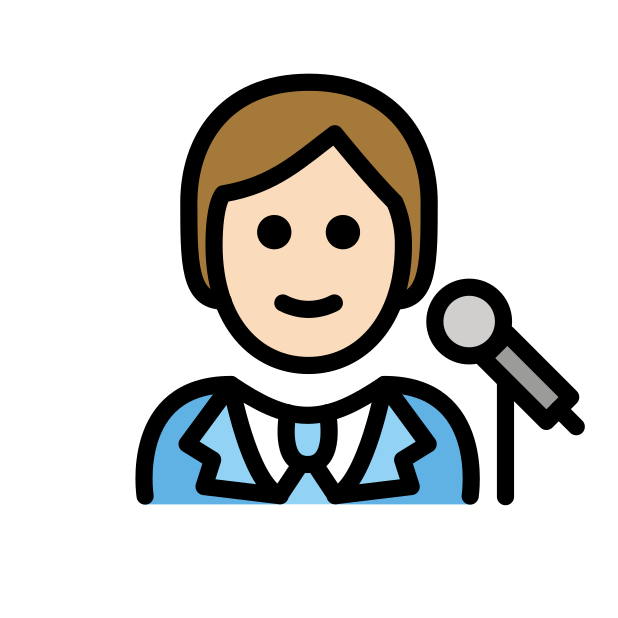
singer: light skin tone